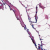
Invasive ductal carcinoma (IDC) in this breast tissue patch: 0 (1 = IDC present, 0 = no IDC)